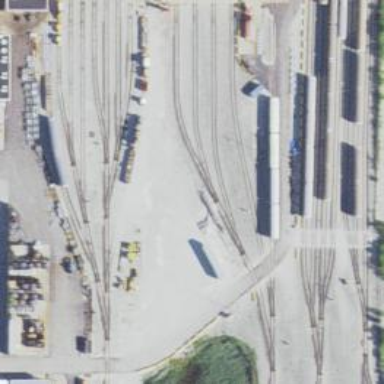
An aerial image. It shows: Electrified rail service yard.